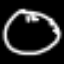
Label: clock